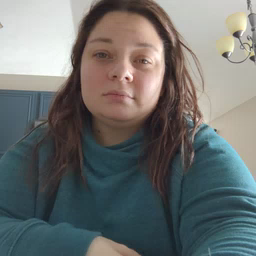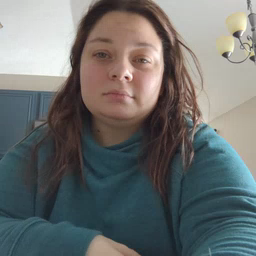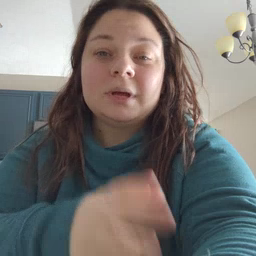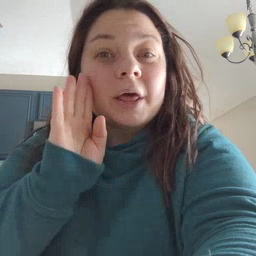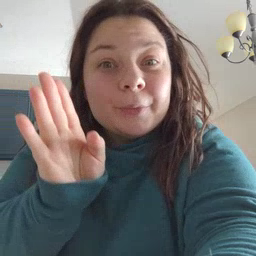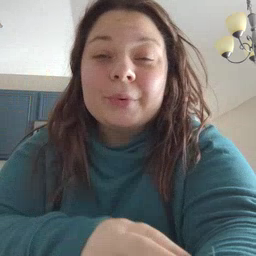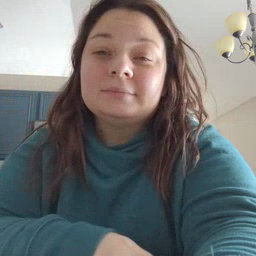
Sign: hello